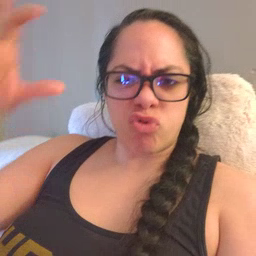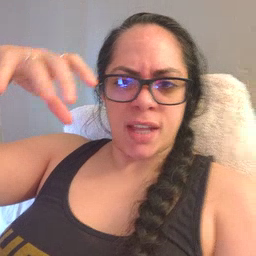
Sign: rain